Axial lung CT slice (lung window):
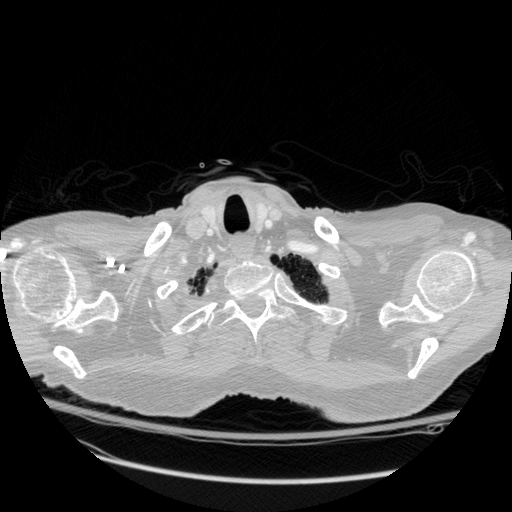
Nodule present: no